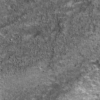
Label: not_dusty